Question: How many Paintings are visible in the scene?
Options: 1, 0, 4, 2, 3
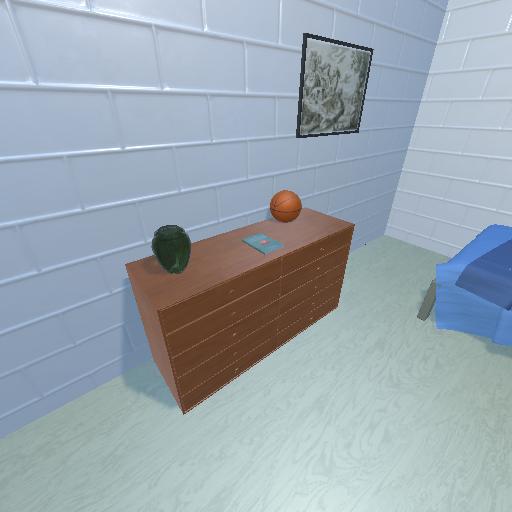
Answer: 1